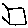
Label: square